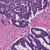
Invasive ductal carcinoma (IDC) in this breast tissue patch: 1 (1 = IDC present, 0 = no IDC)